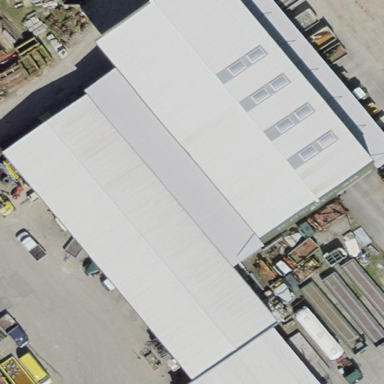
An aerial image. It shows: Industrial building.